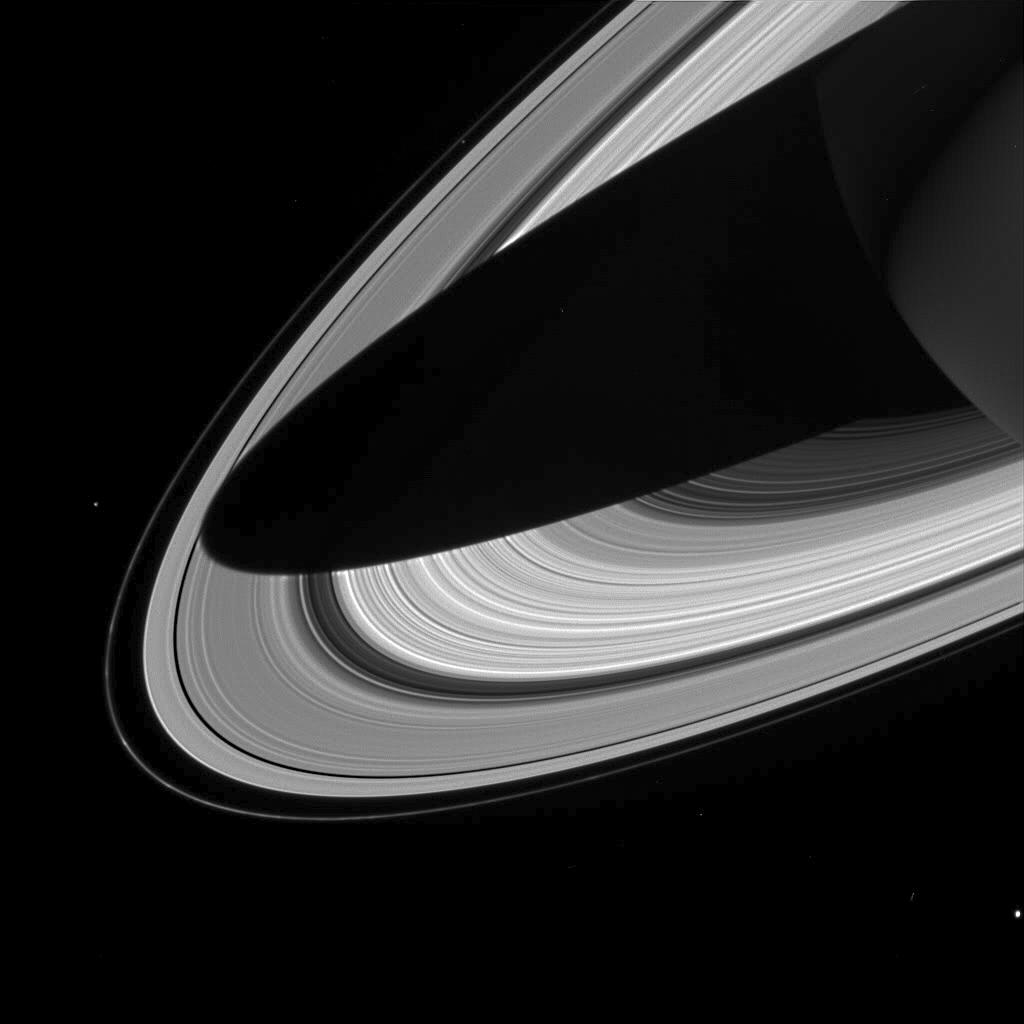
Rings and More Rings Saturn, Cassini-Huygens